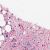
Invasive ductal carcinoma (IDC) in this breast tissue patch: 1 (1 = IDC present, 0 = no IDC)